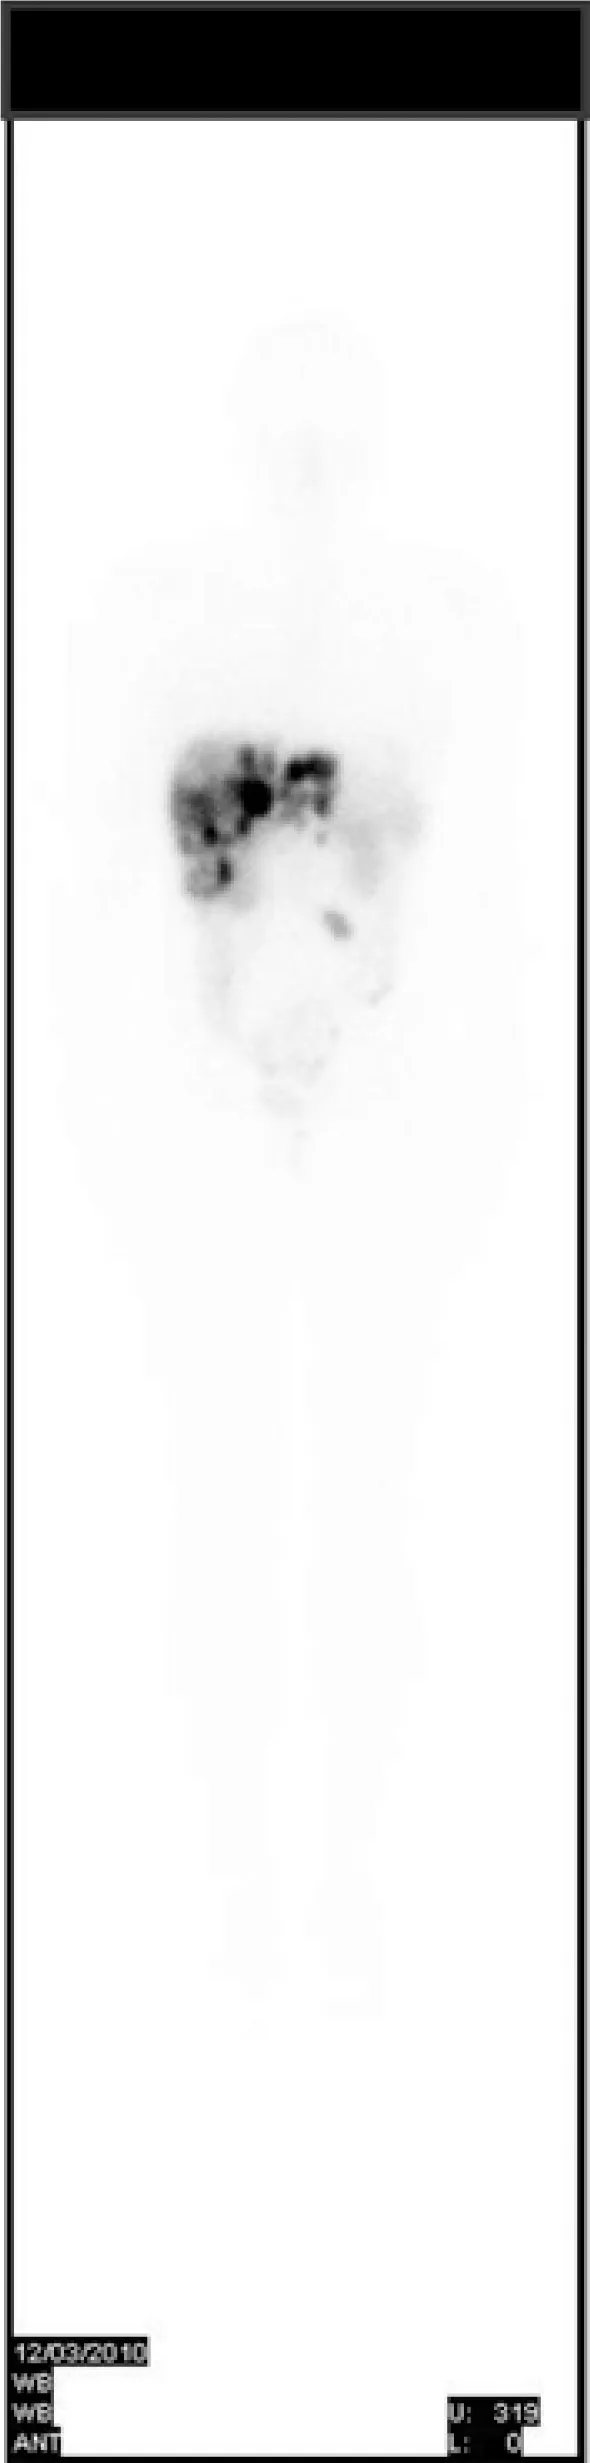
Whole-body scan with 177Lu-DOTATATE performed 3 months before pregnancy and after the 6th cycle of PRRT.
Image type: radiology (scintigraphy)